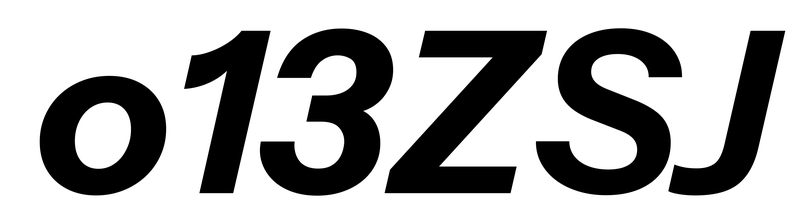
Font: InstrumentSans-Italic_Bold_Italic